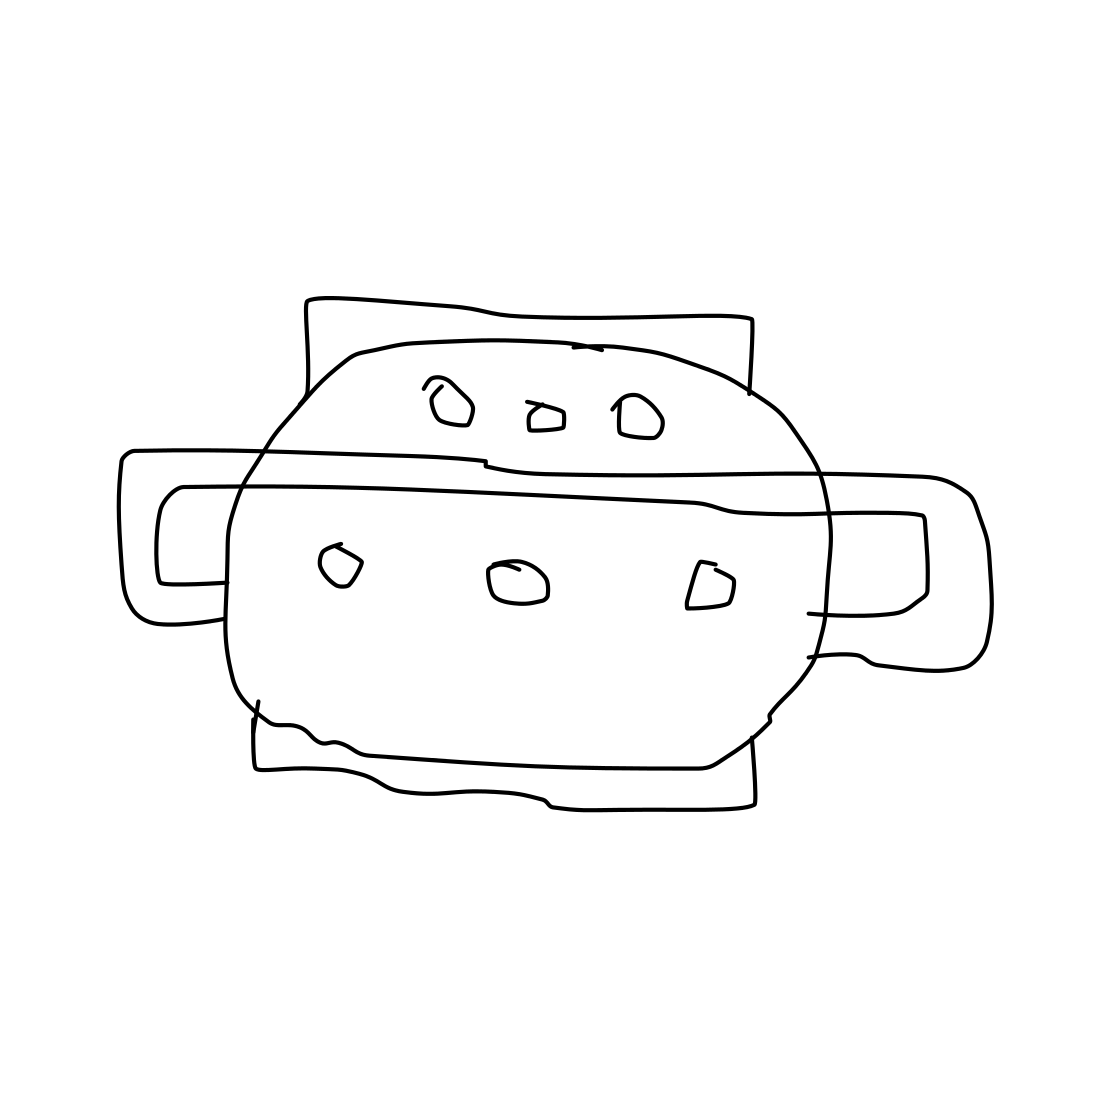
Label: flying saucer